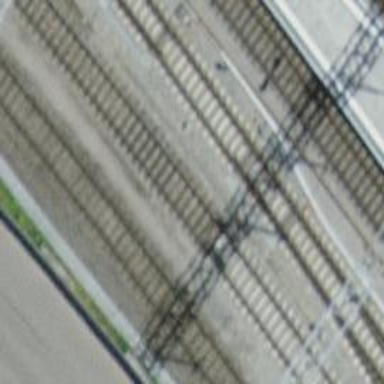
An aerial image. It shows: Railway switch.